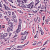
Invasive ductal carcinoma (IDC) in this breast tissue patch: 1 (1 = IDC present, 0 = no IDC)